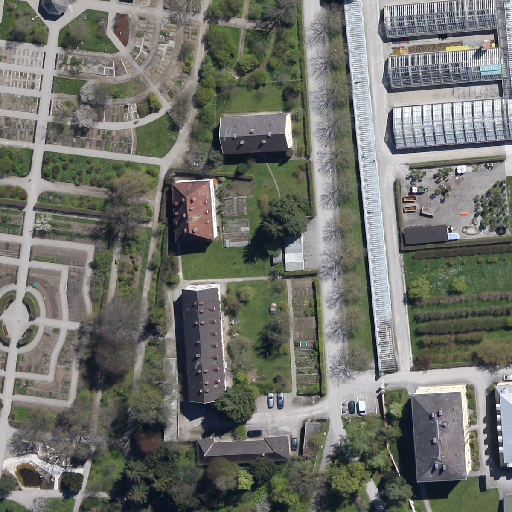
Referring expression: vehicle in the parking area